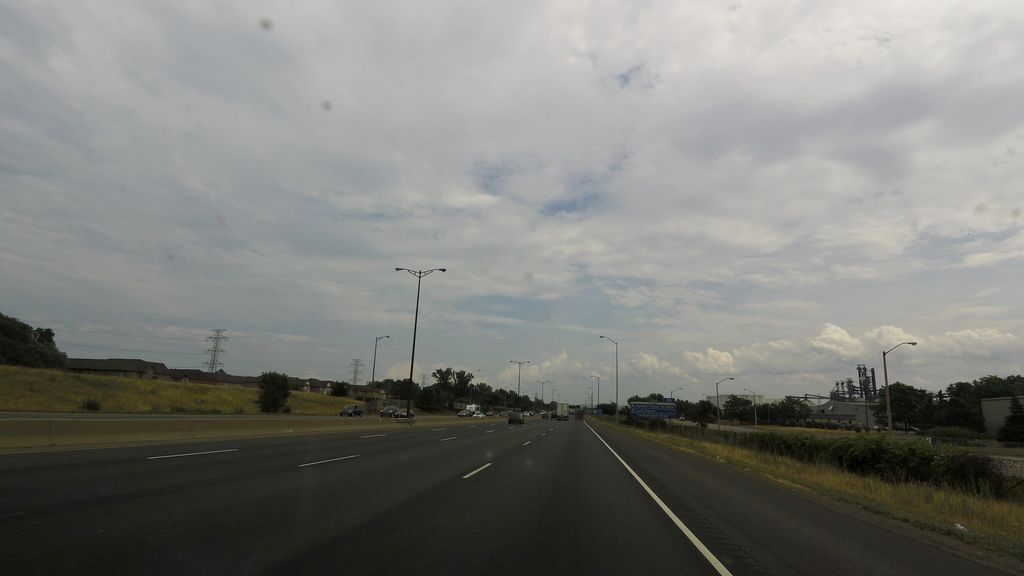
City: hamilton